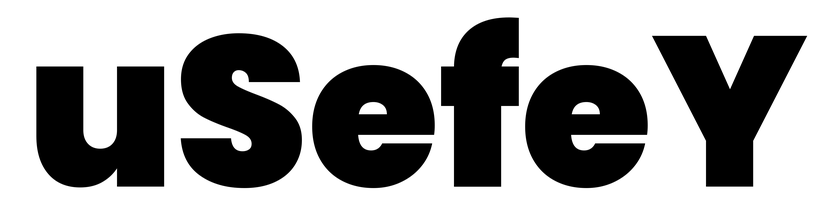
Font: Poppins-Black